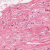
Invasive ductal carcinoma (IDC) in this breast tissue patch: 0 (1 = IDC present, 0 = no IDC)